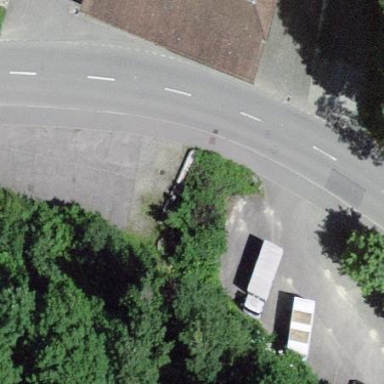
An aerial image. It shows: Parking area with asphalt surface.